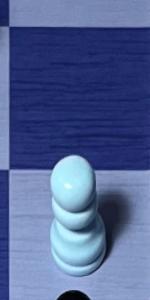
Label: Pawn_White